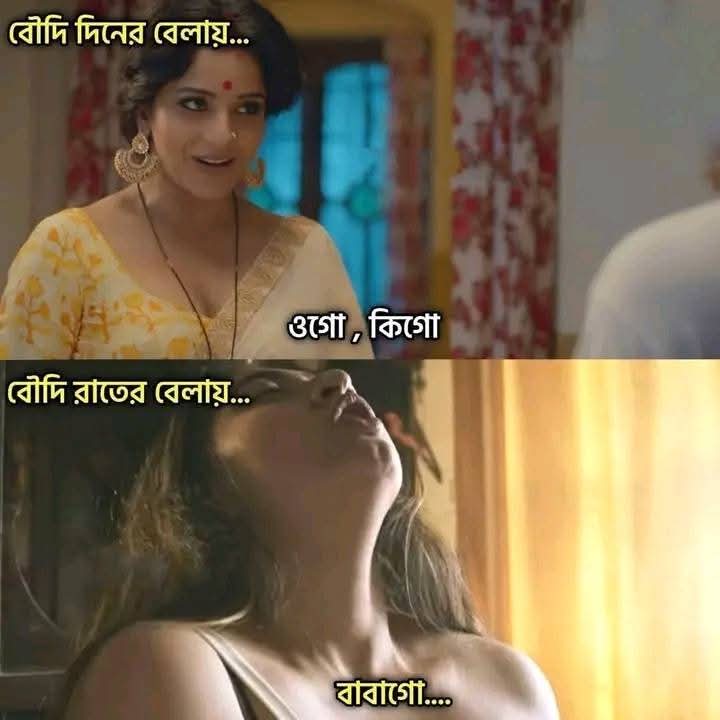
Text: বৌদি দিনের বেলায়...
ওগো, কিগো
বৌদি রাতের বেলায়...
বাবাগো....
Label: Non Hate